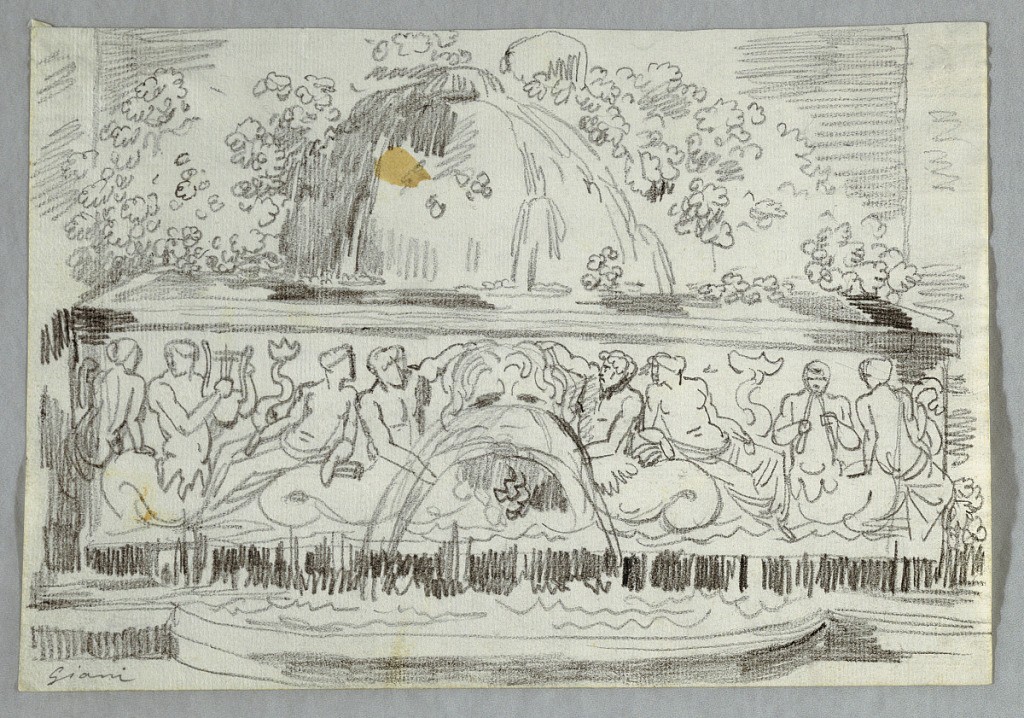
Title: Design for Fountain with Tritone
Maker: Felice Giani, Italian, 1758–1823
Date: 1815
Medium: Black chalk and graphite on cream laid paper
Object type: Drawing
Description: Fountain with curved front.  Triton and Nereids shown beside a central mask with large eyes and mouth of which water pours into lower basin.